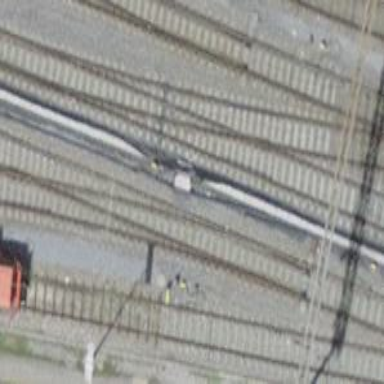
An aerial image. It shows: Rail yard with electrified rails. The contact line carries electricity at voltages of 3000 and 15000.